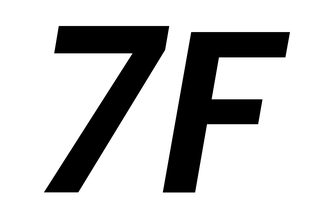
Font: Poppins-SemiBoldItalic